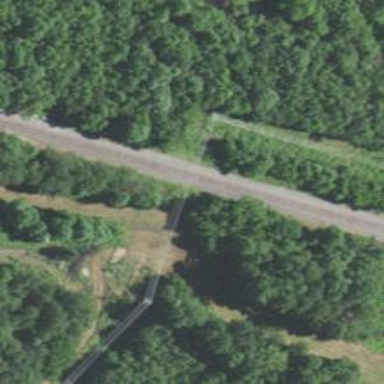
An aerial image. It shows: Disused railway spur.